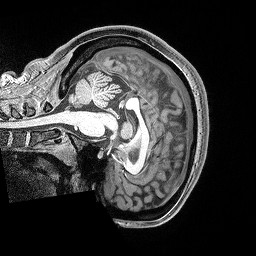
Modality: T1w
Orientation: sagittal
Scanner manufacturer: siemens
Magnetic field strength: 3 T
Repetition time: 2.53 s
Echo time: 0.00311 s